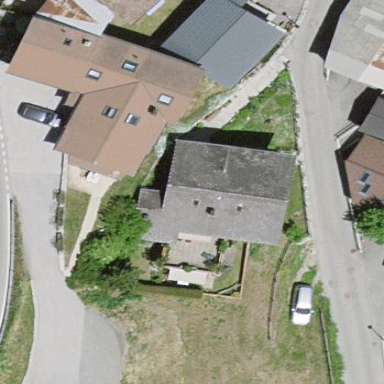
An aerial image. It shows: Simple house.